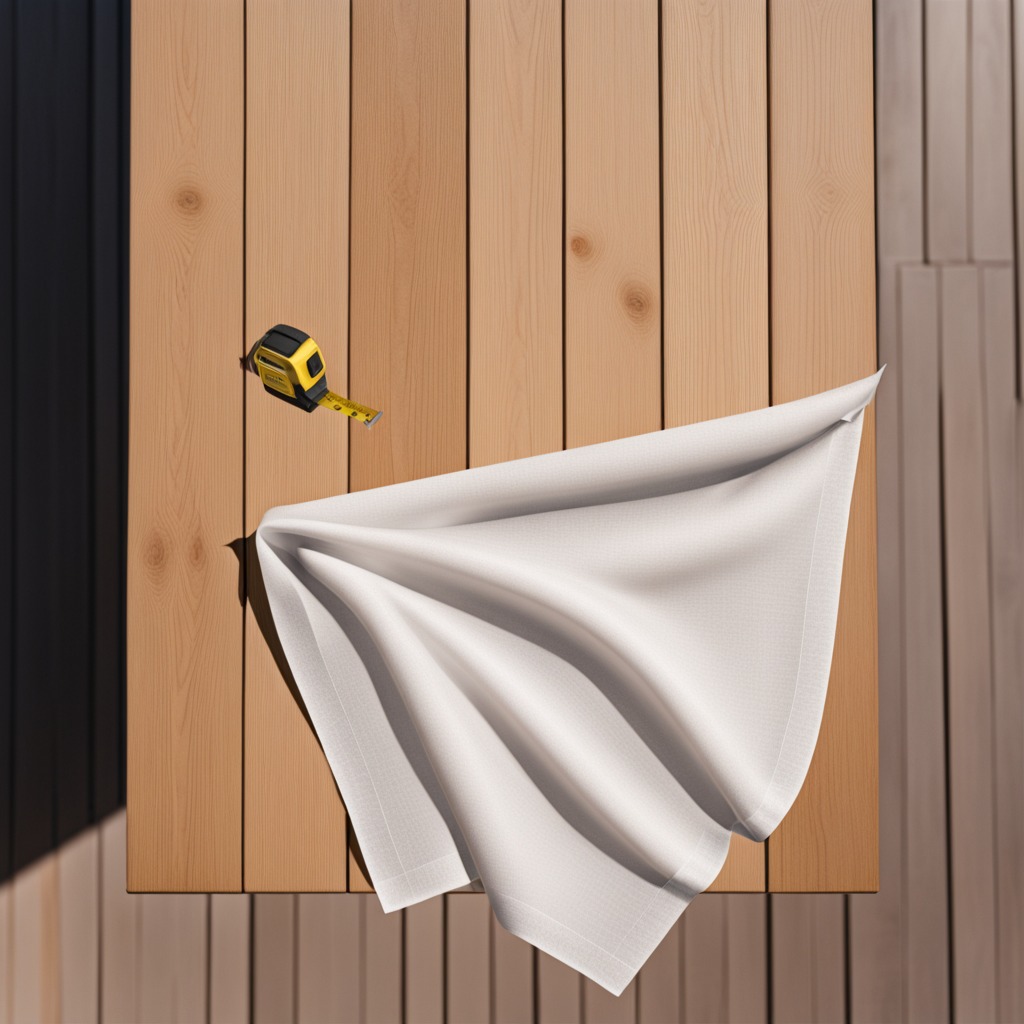
A measuring tape lies on the wooden table in the outdoor workshop during daytime bright natural light soft shadows worn but beneath the cloth